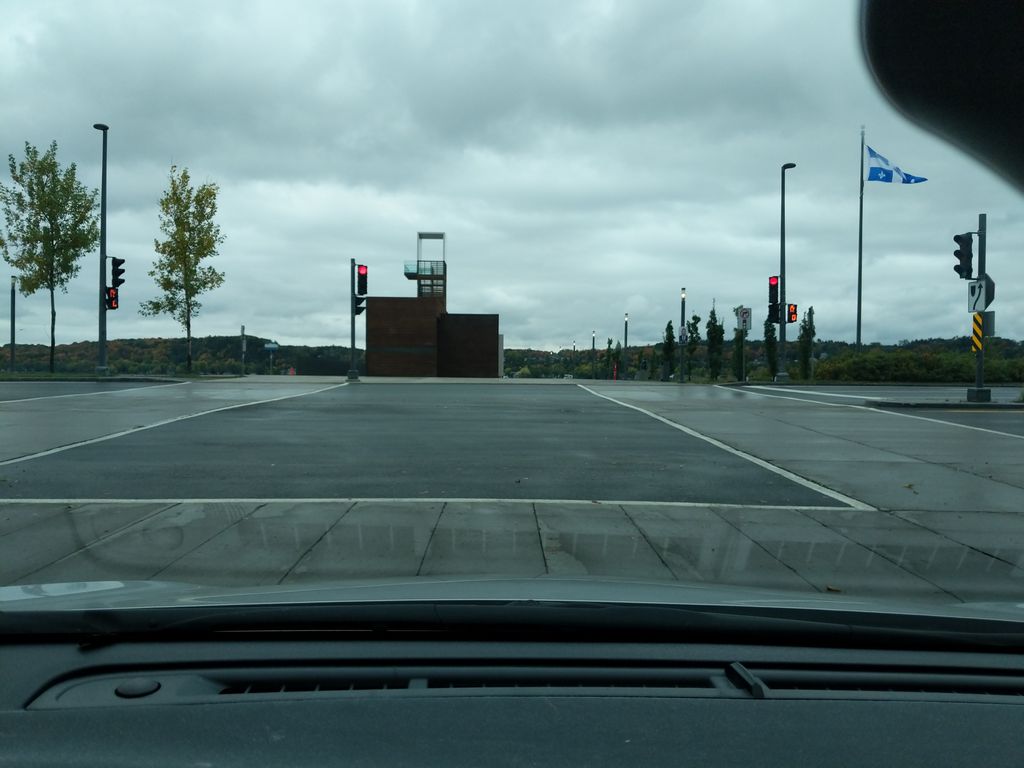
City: quebec_city